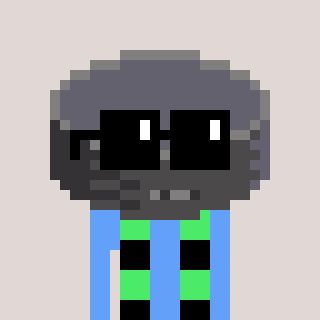
a pixel art character with square black sunglasses, a hockey puck-shaped head and a blue-colored body on a warm background